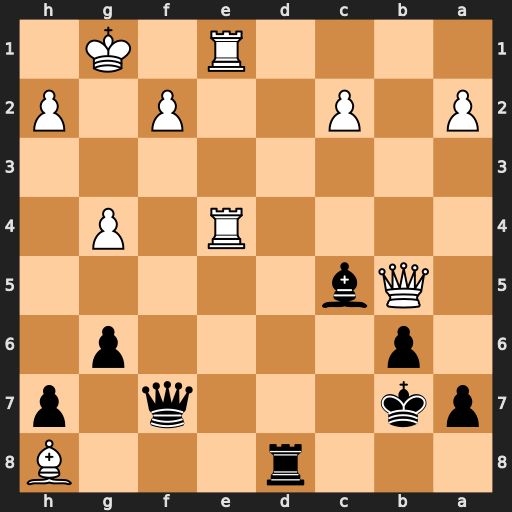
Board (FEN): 3r3B/pk3q1p/1p4p1/1Qb5/4R1P1/8/P1P2P1P/4R1K1
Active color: b
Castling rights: -
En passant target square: -
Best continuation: Qxf2+ Kh1 Qf3#